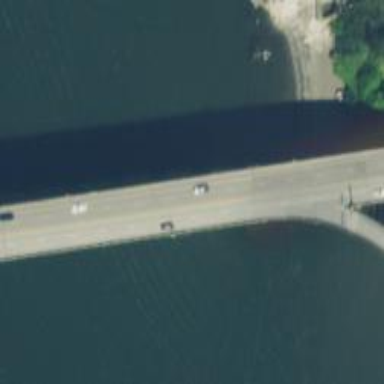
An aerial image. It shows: Bridge with asphalt surface and truss structure. It is trunk highway with sidewalk on the left.